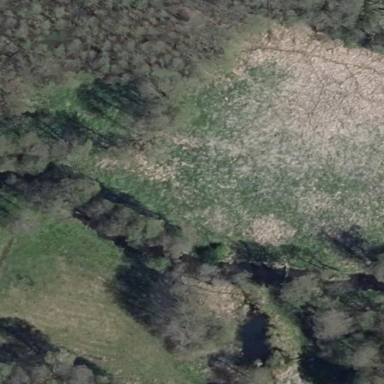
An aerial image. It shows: Wetland area dominated by reedbeds.